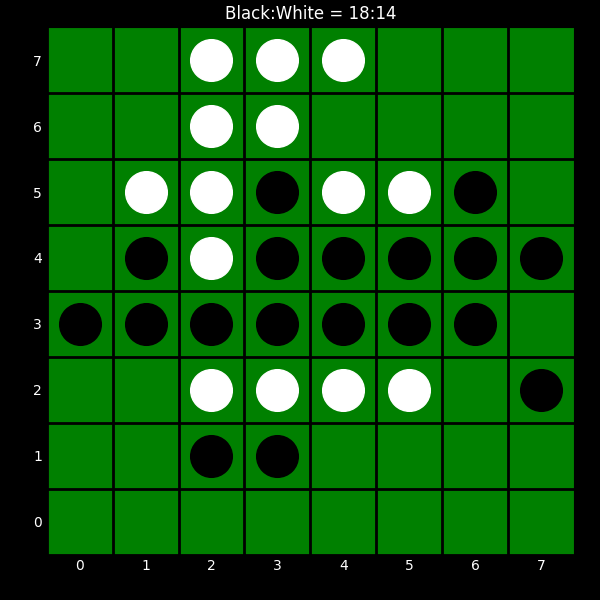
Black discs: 18
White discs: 14